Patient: sex F, age 71
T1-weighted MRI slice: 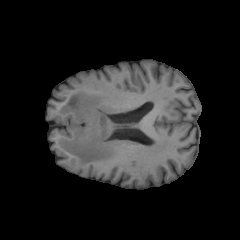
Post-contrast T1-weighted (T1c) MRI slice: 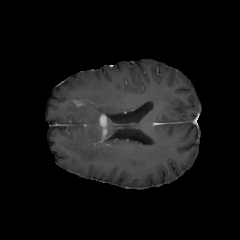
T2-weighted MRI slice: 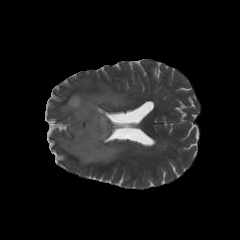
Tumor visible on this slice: yes
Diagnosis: Glioblastoma, IDH-wildtype
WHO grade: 4